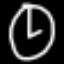
Label: clock